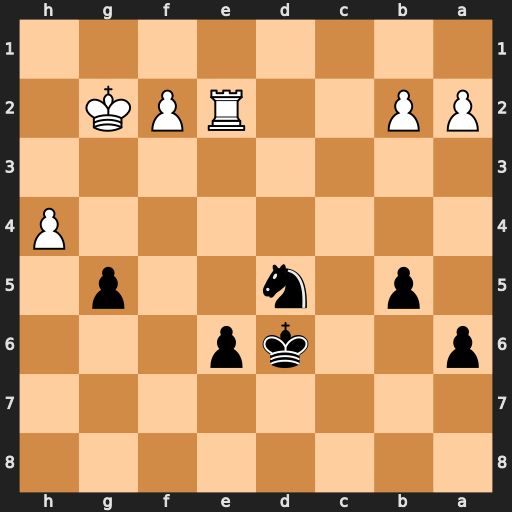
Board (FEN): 8/8/p2kp3/1p1n2p1/7P/8/PP2RPK1/8
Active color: b
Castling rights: -
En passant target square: -
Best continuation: Nf4+ Kf1 Nxe2 h5 Nf4